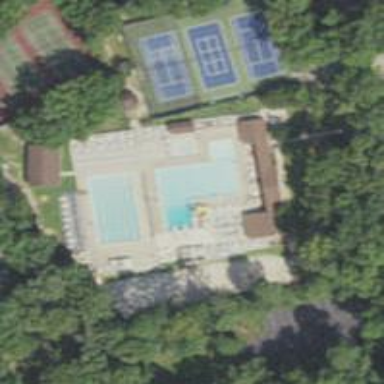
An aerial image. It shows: Lifeguard on duty.